Interaction volume radius: 5 \u00c5
Interaction volume height: 25 \u00c5
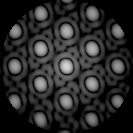
Disorder parameter: 0.02055